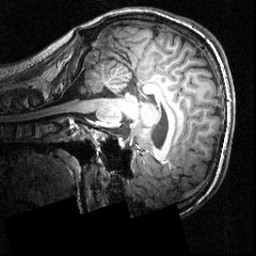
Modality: T1w
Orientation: sagittal
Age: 19
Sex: male
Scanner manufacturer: siemens
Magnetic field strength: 3.951 T
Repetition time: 1.5 s
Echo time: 0.00335 s